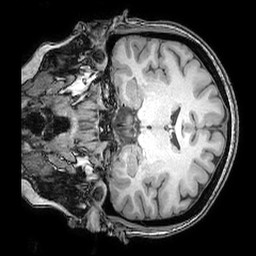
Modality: T1w
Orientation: coronal
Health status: ill
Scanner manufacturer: philips
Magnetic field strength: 3 T
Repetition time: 0.007 s
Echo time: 0.0035 s